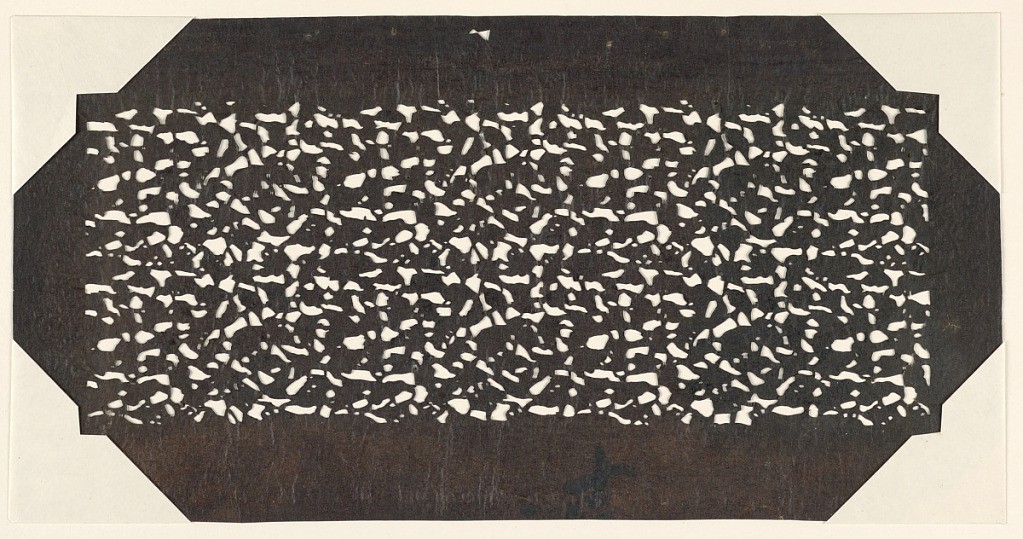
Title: Organic Motif
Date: late 18th - early 19th century
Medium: Mulberry paper (kozo washi) treated with fermented persimmon tannin (kakishibu)
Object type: Katagami
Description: Organic forms in different shapes and sizes create an abstract pattern. The motif consists of positive and negative space.